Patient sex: F
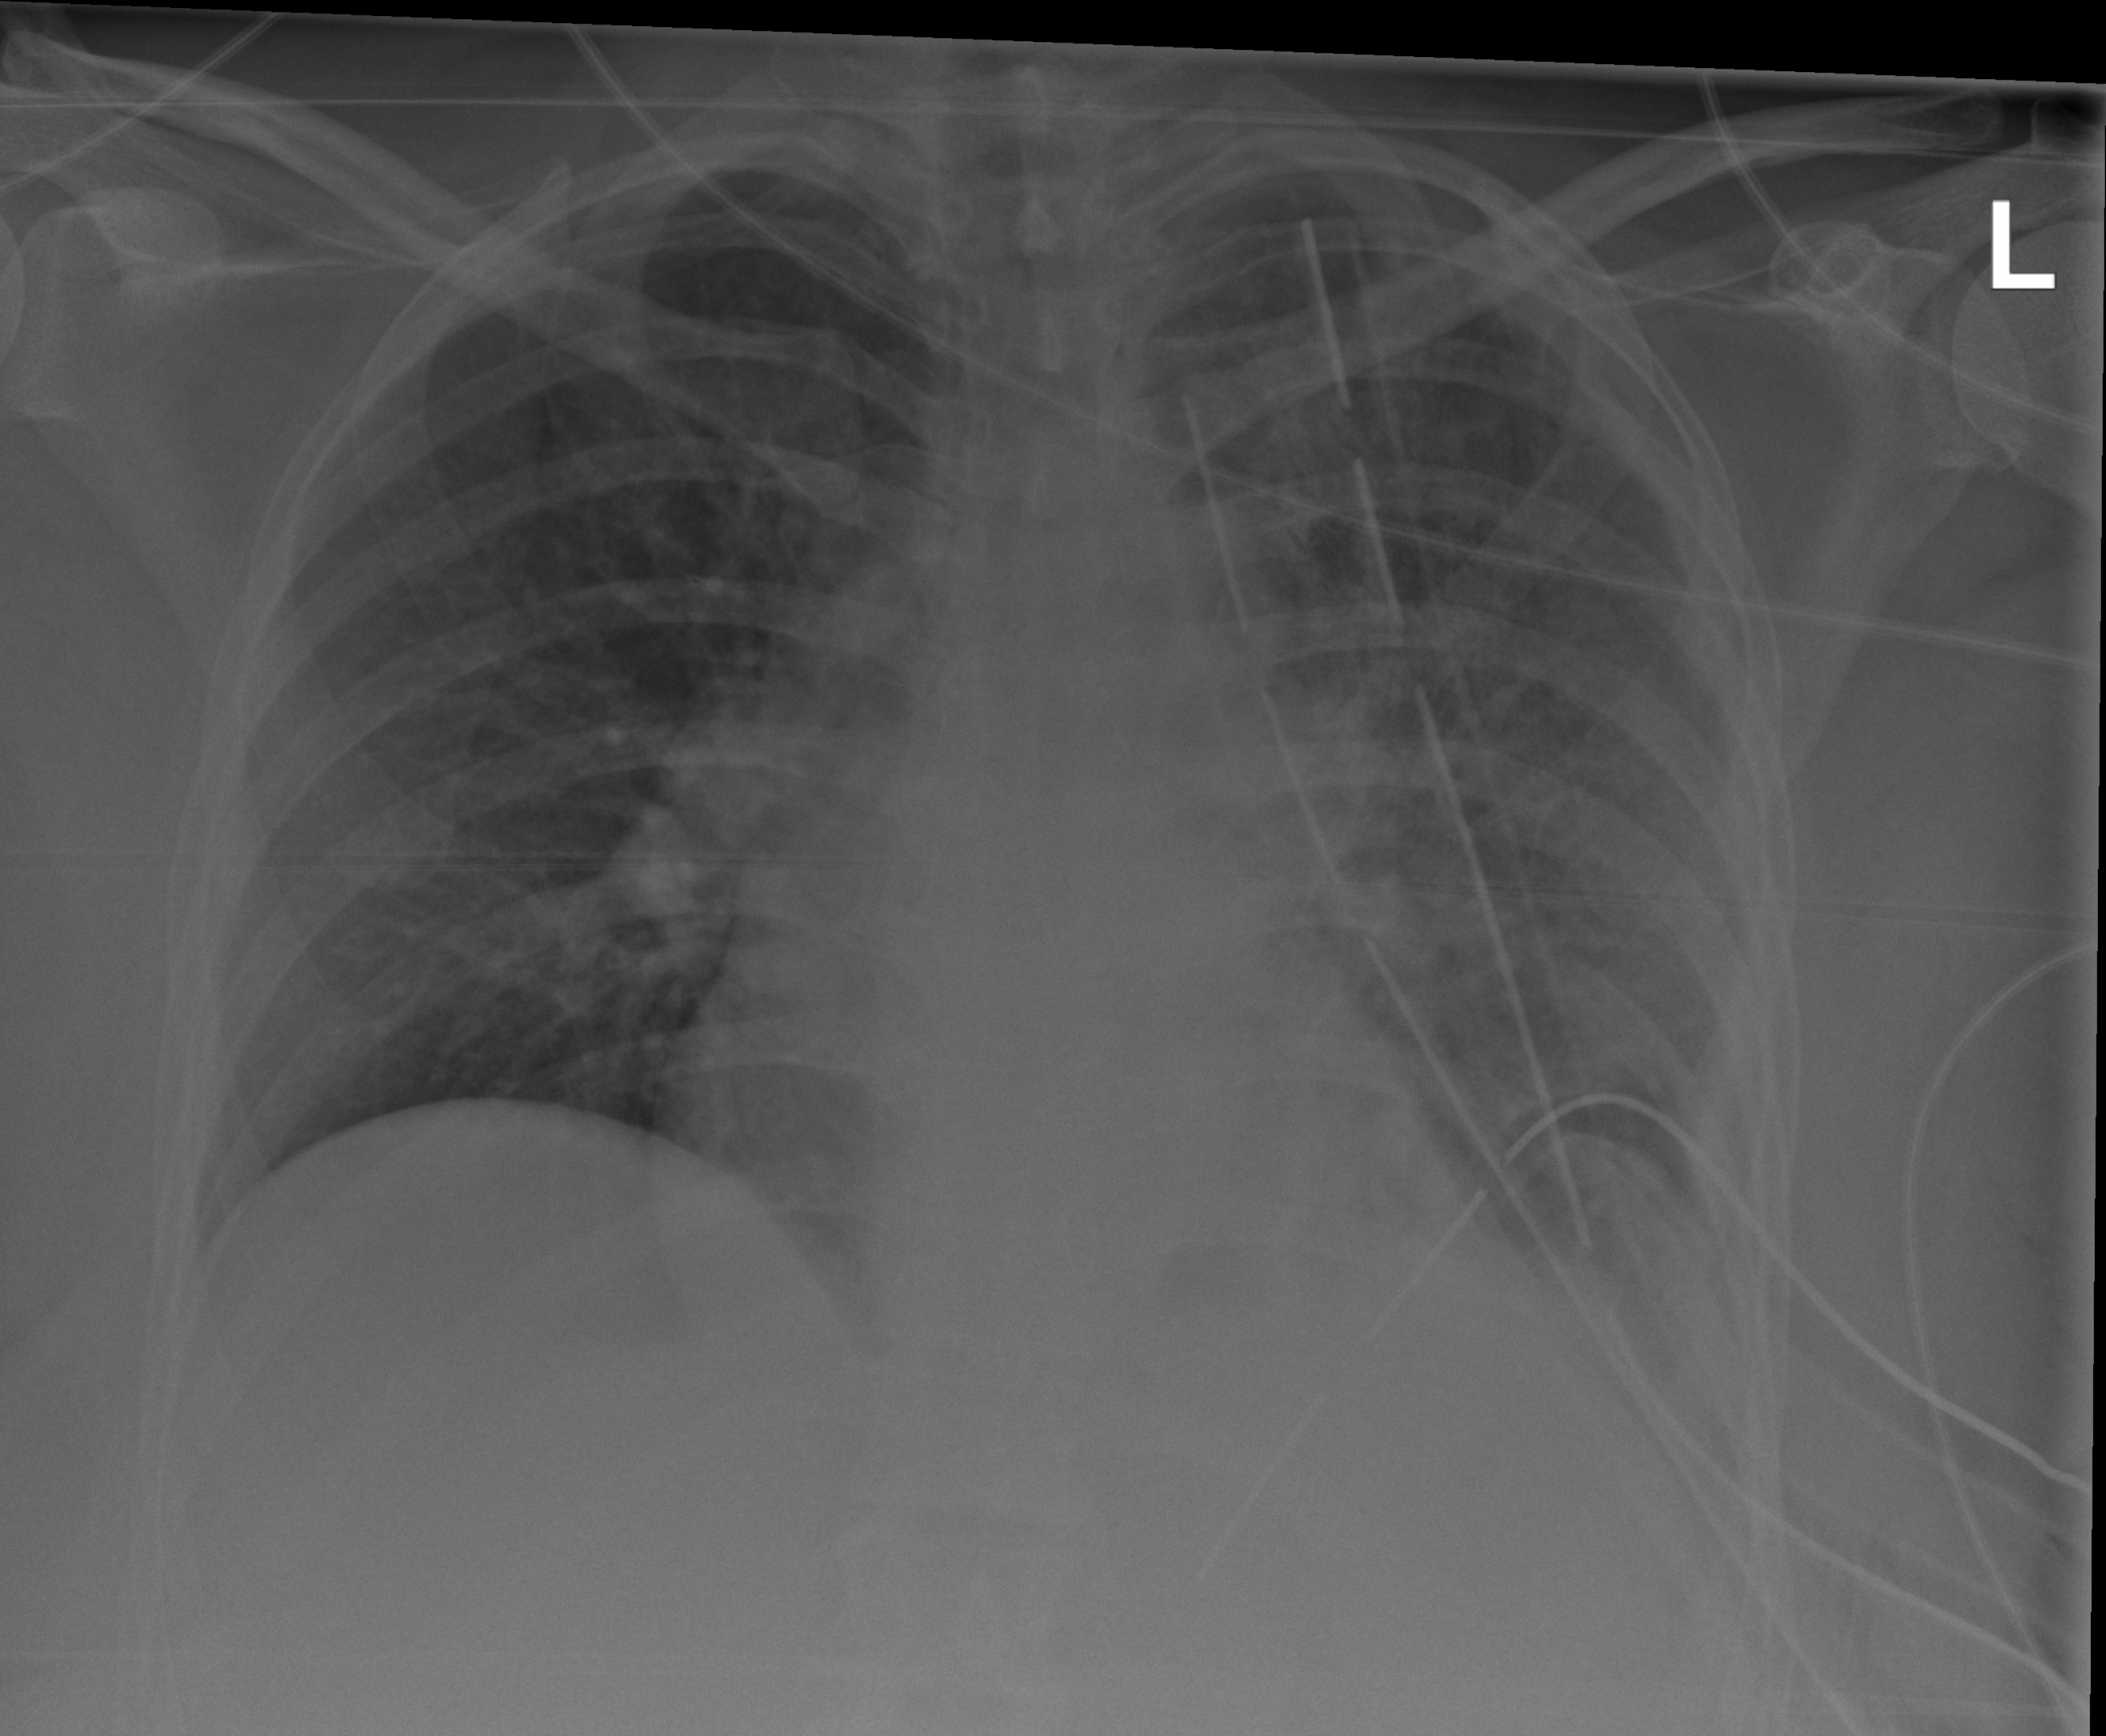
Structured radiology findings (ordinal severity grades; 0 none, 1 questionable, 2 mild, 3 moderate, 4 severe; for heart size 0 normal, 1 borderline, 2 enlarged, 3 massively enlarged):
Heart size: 0
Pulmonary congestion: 0
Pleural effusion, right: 0
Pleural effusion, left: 2
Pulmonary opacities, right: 0
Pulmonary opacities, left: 2
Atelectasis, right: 0
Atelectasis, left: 2